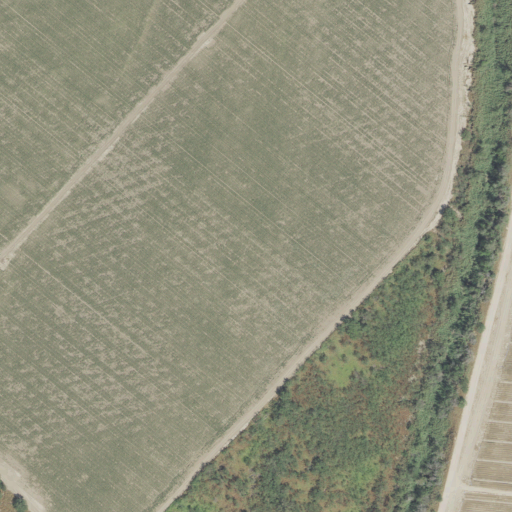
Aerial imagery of levee in Texas named El Barrito Banco Number 93 containing only cultivated crops